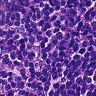
Metastatic tissue present: no